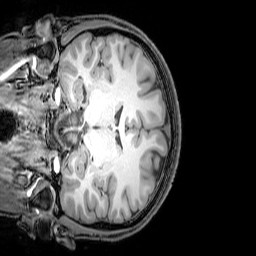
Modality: T1w
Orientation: coronal
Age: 25
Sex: male
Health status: healthy
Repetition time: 0.081 s
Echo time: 0.037 s